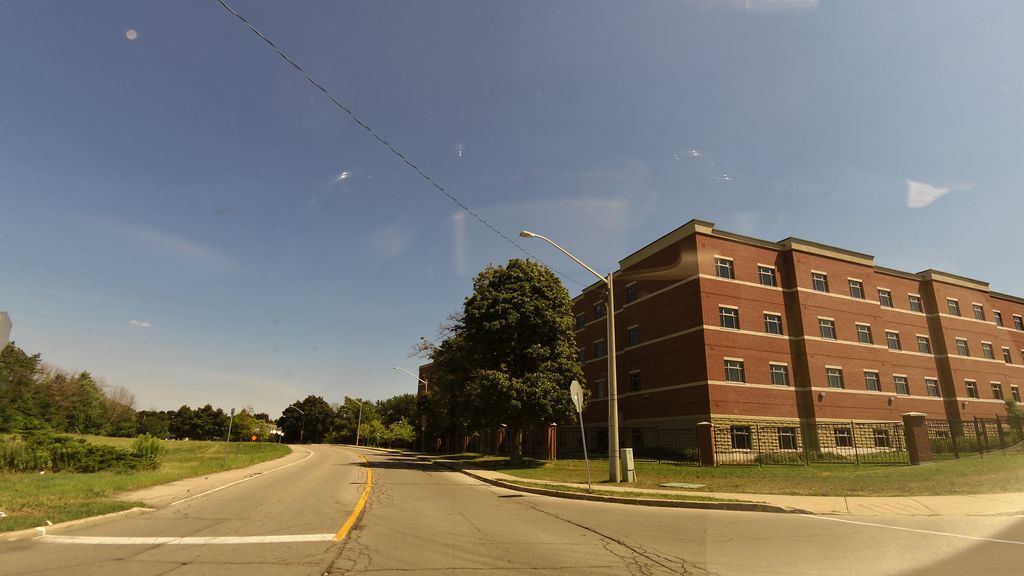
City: hamilton